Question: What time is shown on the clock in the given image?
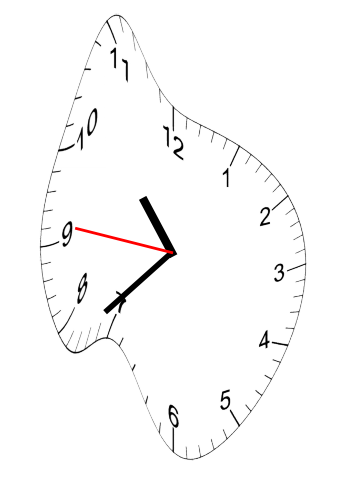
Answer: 10:37:46